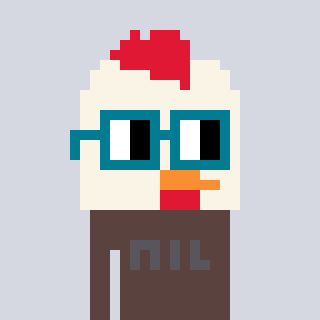
a pixel art character with square dark green glasses, a chicken-shaped head and a darkbrown-colored body on a cool background